Interaction volume radius: 10 \u00c5
Interaction volume height: 35 \u00c5
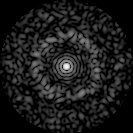
Disorder parameter: 0.8139